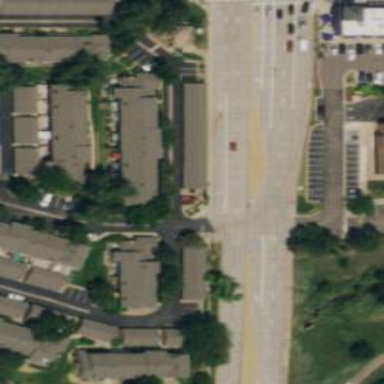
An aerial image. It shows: Secondary road with asphalt surface.